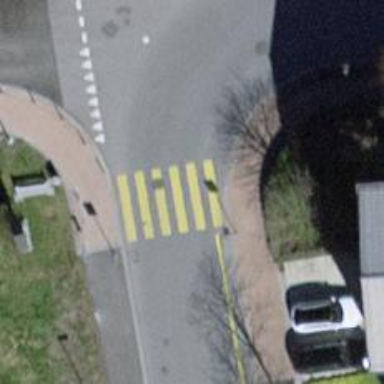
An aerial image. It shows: Uncontrolled crossing on the road.